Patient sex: M
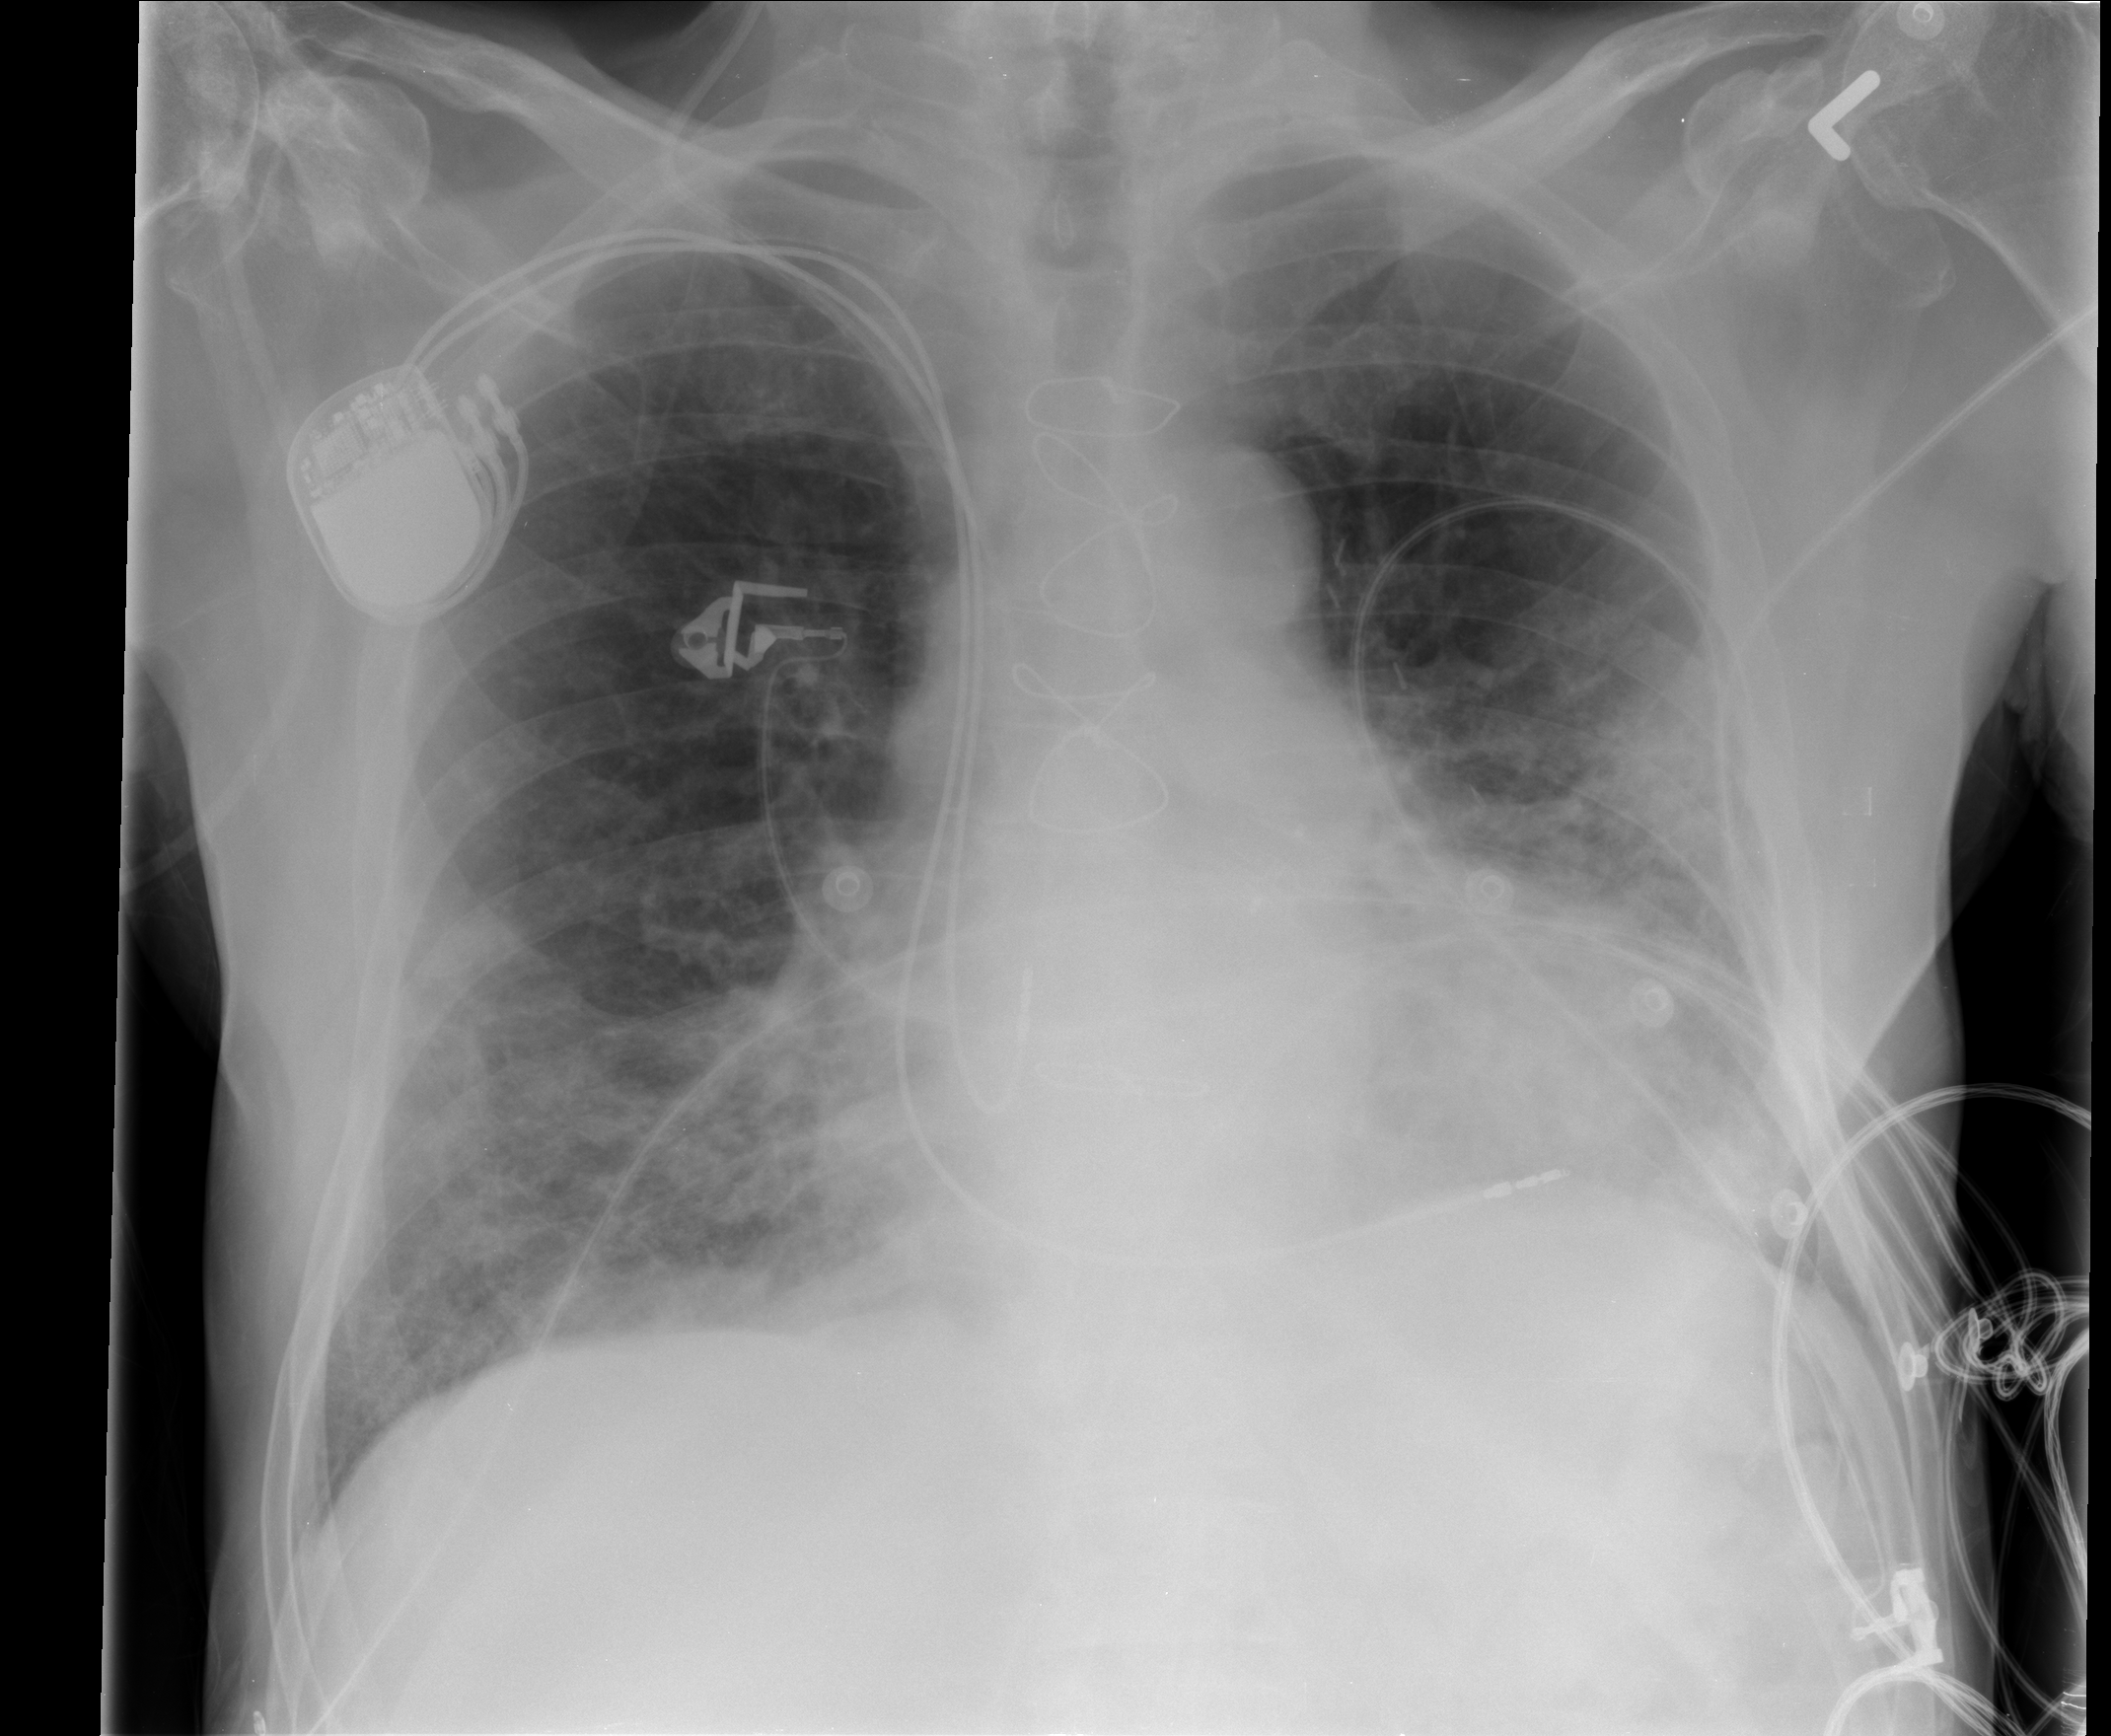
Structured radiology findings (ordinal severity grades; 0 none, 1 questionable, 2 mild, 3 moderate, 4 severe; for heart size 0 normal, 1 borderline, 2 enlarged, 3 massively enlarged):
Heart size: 0
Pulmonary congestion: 0
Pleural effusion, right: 0
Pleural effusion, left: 0
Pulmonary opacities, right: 3
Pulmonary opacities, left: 3
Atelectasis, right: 0
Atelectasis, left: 0